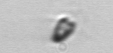
Label: Pyramimonas